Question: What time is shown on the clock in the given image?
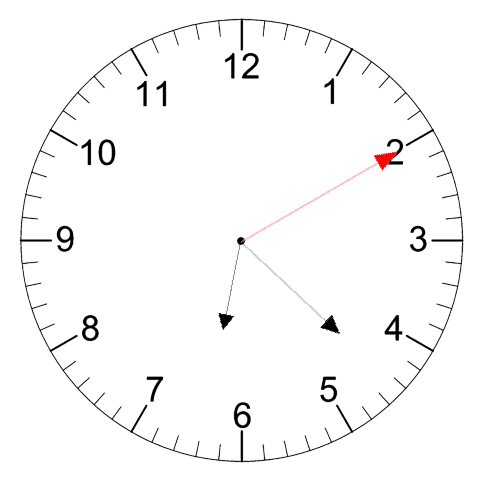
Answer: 06:22:10